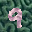
Label: 9